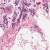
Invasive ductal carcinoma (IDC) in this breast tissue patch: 0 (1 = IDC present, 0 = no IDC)